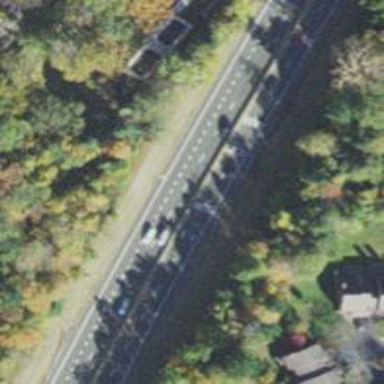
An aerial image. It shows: Asphalt motorway.